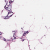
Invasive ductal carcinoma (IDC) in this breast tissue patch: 0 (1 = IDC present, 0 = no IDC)